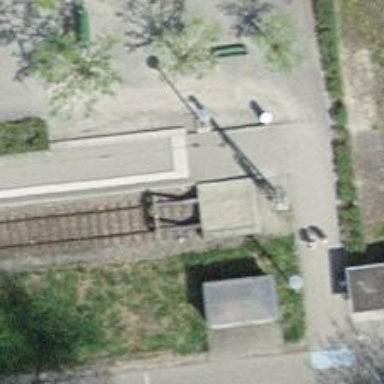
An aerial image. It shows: Close-up of railway platform edge.